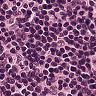
Metastatic tissue present: no